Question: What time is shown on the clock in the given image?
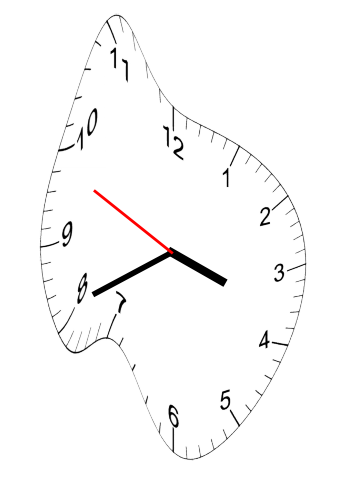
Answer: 03:40:49